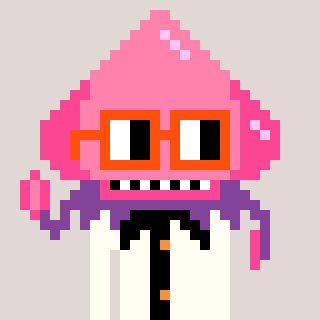
a pixel art character with square orange glasses, a squid-shaped head and a grayscale-colored body on a warm background